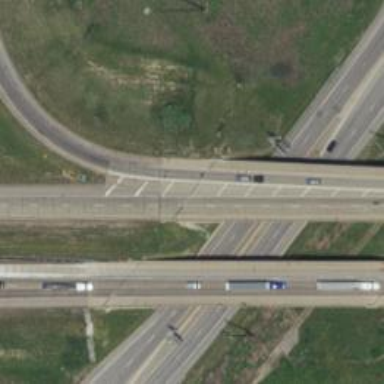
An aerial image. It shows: Motorway bridge.